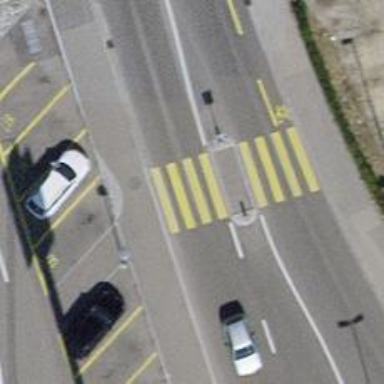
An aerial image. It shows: Marked crossing on asphalt footway with traffic calming table.